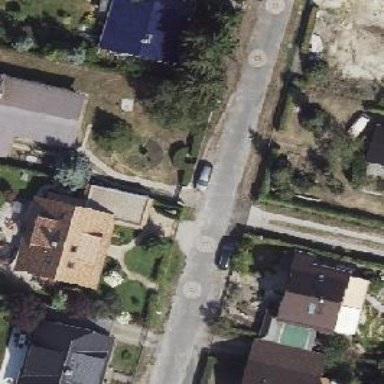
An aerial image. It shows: Smooth asphalt road in residential area.